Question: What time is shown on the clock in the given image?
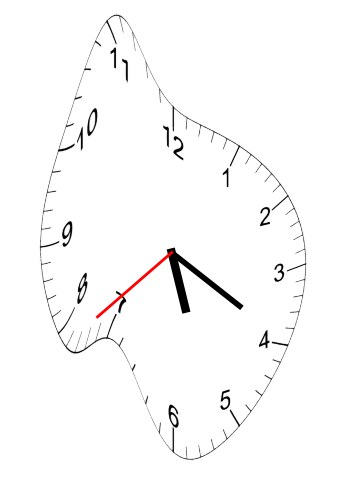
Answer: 05:19:38